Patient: sex M, age 71
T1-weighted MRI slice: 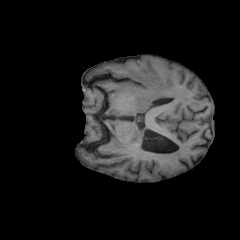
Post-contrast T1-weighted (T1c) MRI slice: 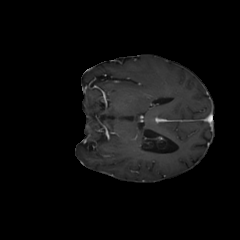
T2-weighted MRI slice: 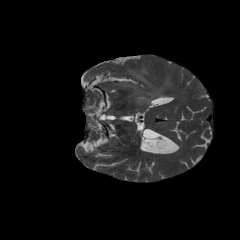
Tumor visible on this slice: yes
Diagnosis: Glioblastoma, IDH-wildtype
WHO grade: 4